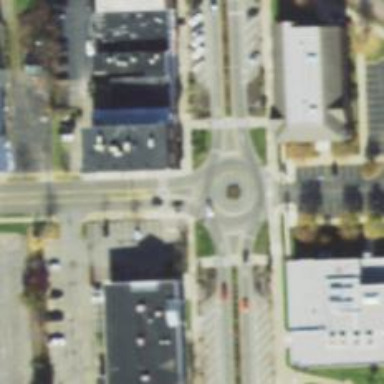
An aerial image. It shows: Primary highway intersecting roundabout.